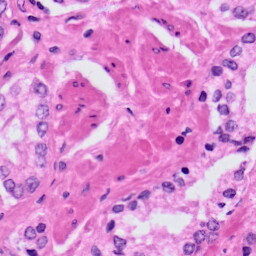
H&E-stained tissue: Prostate